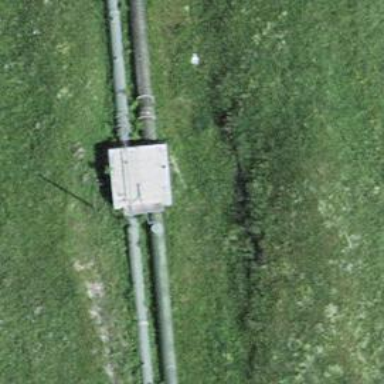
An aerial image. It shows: Man-made water pipeline.